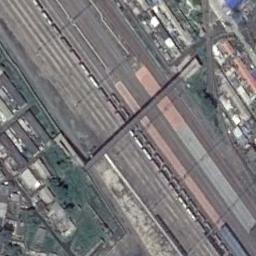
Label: railway